Question: I'm creating an application using the NetBeans GUI Editor, in which I want to have a 'JSplitPane', the top component of which will be a 'Canvas' within a 'JScrollPane' and the bottom component will be a 'JTextArea', or something like that.
When I pull the divider downwards, and thus increasing the size of the top component everything seem to resize just fine.
The problem appears when I'm trying to push the divider upwards:
The divider seems to go beneath the 'Canvas' (and maybe beneath the 'JScrollPane' too).
I have tried various combinations of the preferred/minimum/maximum sizes of the 'JScrollPane' and 'Canvas' but nothing seems to work.
This is the part of the code that Netbeans generated that may have something to do with the problem at hand:
'''
jSplitPane1 = new javax.swing.JSplitPane();
jScrollPane1 = new javax.swing.JScrollPane();
canvas1 = new java.awt.Canvas();
jTextField1 = new javax.swing.JTextField();
jSplitPane1.setDividerLocation(300);
jSplitPane1.setOrientation(javax.swing.JSplitPane.VERTICAL_SPLIT);
jScrollPane1.setViewportView(canvas1);
jSplitPane1.setTopComponent(jScrollPane1);
jTextField1.setText("jTextField1");
jSplitPane1.setRightComponent(jTextField1);
'''
Since this is my first question, I'm not allowed to embed an image in the question, so I will just post the link:

The red arrows indicate the position of the divider.
Thanks in advance for your time.
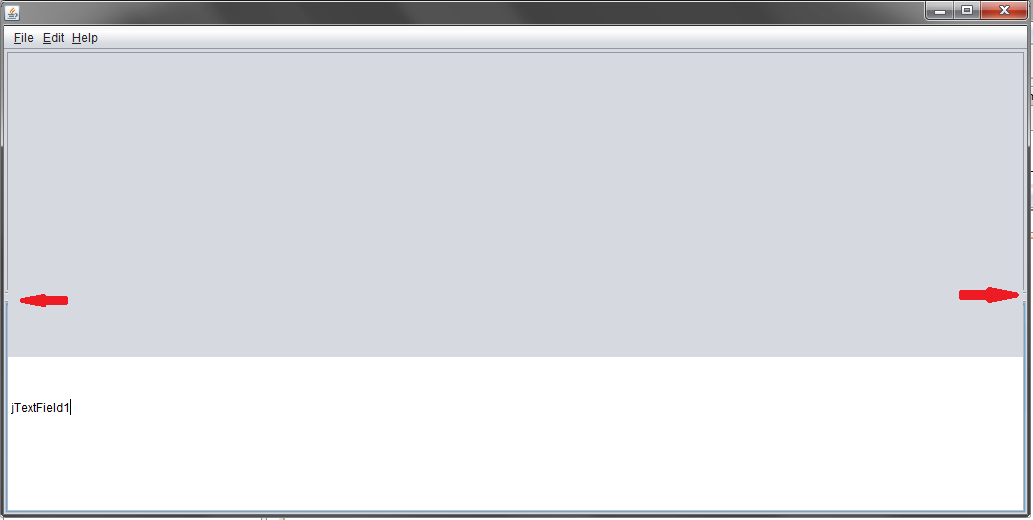
Answer: After reading the comment by davidbuzatto I googled about mixing AWT and Swing components and I was a little surprissed to find out that it is such a bad practice.
I found the most accurate answer to my question <URL>
> Heavyweight components have their own Z-ordering. This is the reason why Swing and AWT cannot be combined in a single container. If they are, the AWT components will be drawn on TOP of Swing components.For example: When AWT components are used with JtabbedPane, they do not disappear when the tabs are switched.
Thanks davidbuzatto for showing me the way :-)